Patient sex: F
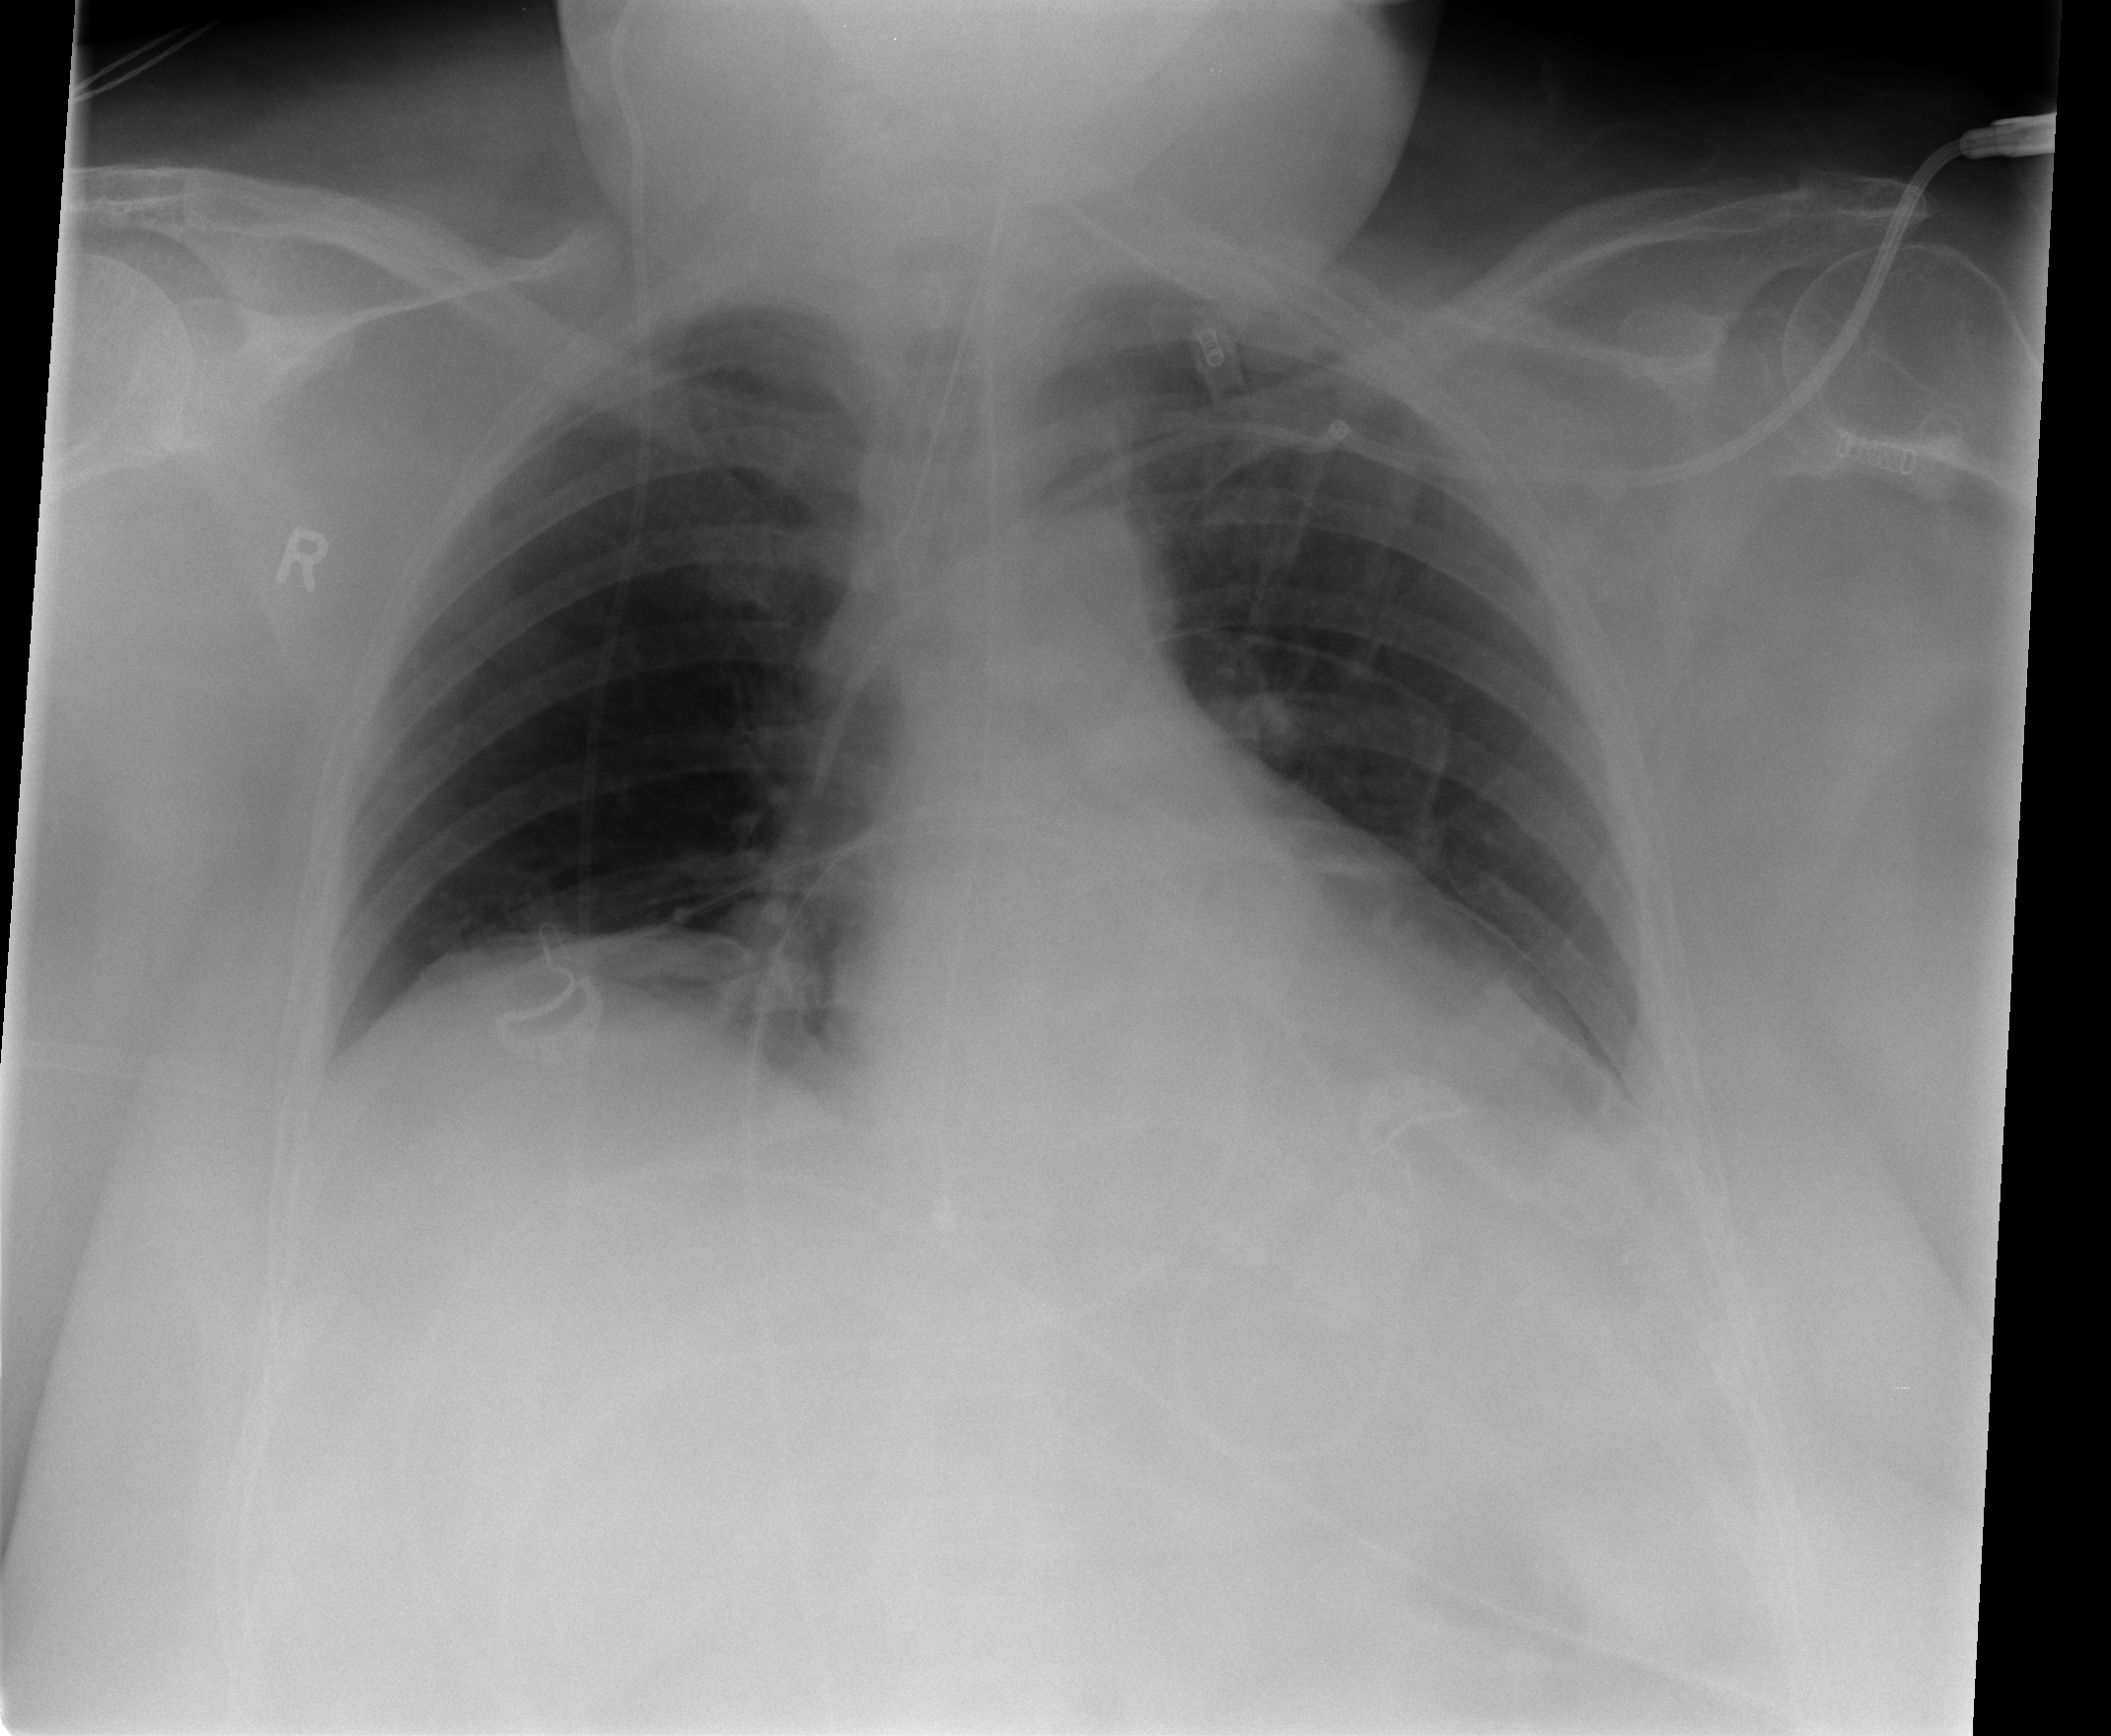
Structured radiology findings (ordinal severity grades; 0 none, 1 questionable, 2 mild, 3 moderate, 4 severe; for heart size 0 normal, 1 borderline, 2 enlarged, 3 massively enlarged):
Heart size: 0
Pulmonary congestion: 0
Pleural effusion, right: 0
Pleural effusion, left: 2
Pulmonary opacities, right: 0
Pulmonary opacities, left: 0
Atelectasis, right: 2
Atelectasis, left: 0